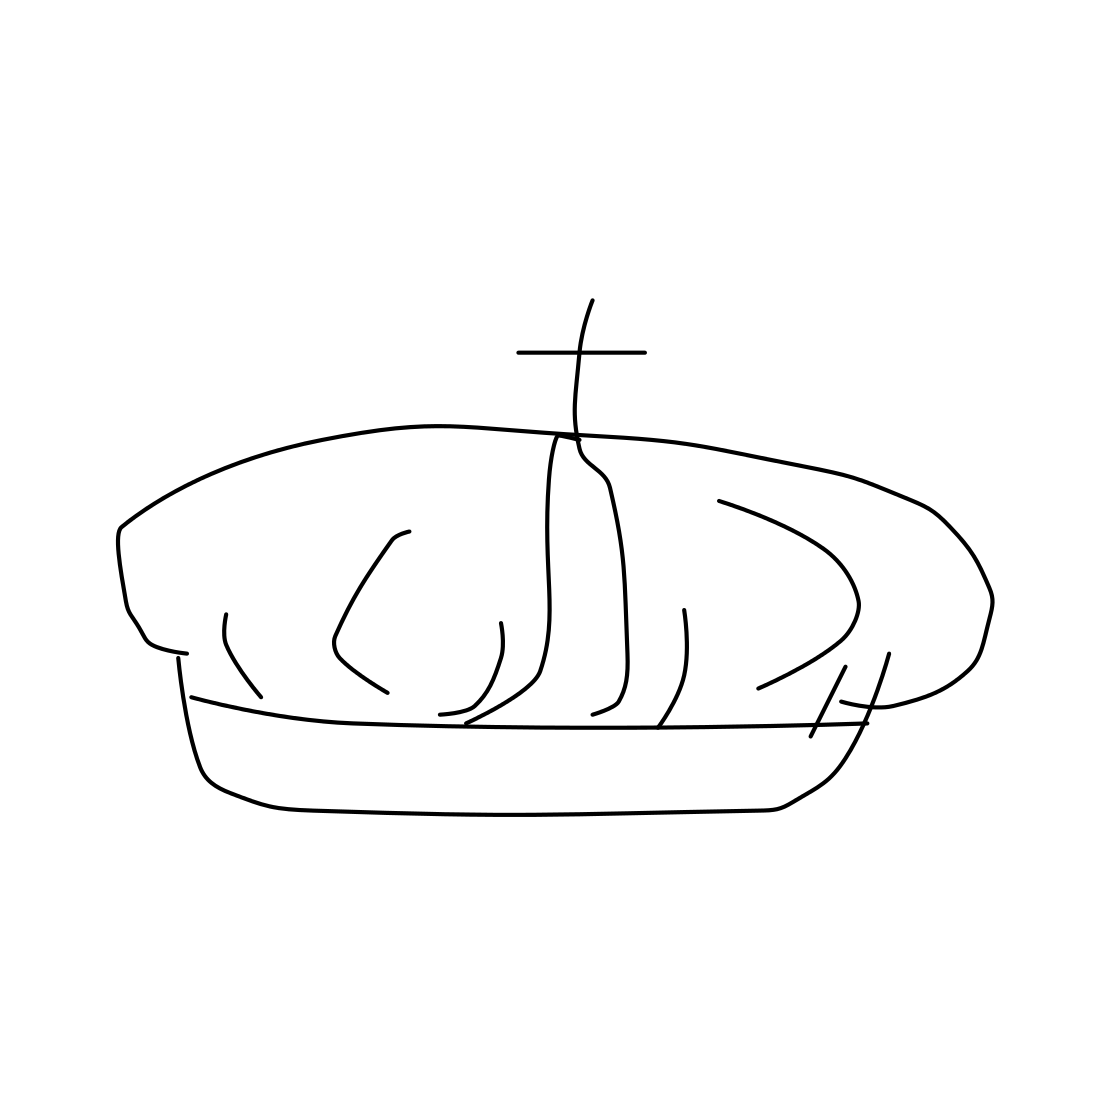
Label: crown